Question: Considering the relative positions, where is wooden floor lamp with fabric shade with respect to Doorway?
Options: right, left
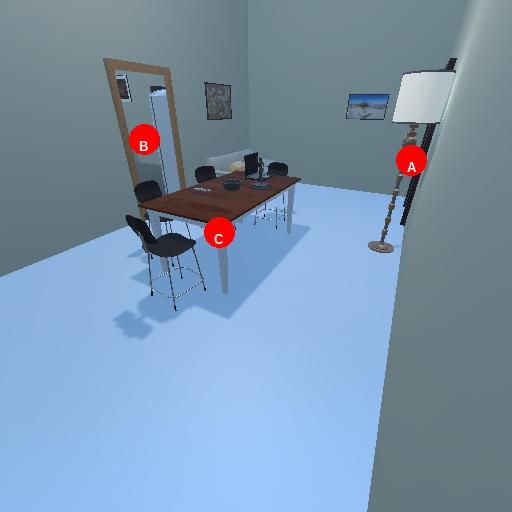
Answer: right